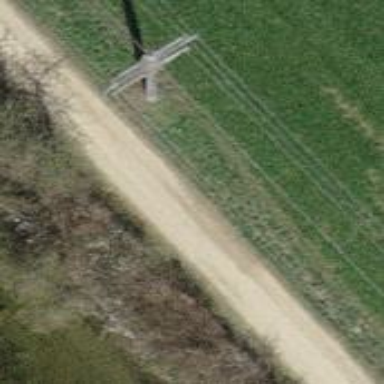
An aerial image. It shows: Concrete power pole.